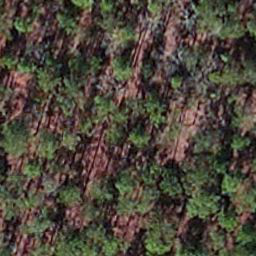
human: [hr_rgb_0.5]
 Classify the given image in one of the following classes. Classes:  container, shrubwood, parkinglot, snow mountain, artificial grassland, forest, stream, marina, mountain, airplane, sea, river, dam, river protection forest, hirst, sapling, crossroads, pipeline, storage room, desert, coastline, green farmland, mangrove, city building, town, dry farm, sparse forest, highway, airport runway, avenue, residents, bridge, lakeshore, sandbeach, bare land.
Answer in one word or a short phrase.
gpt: sapling